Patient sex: M
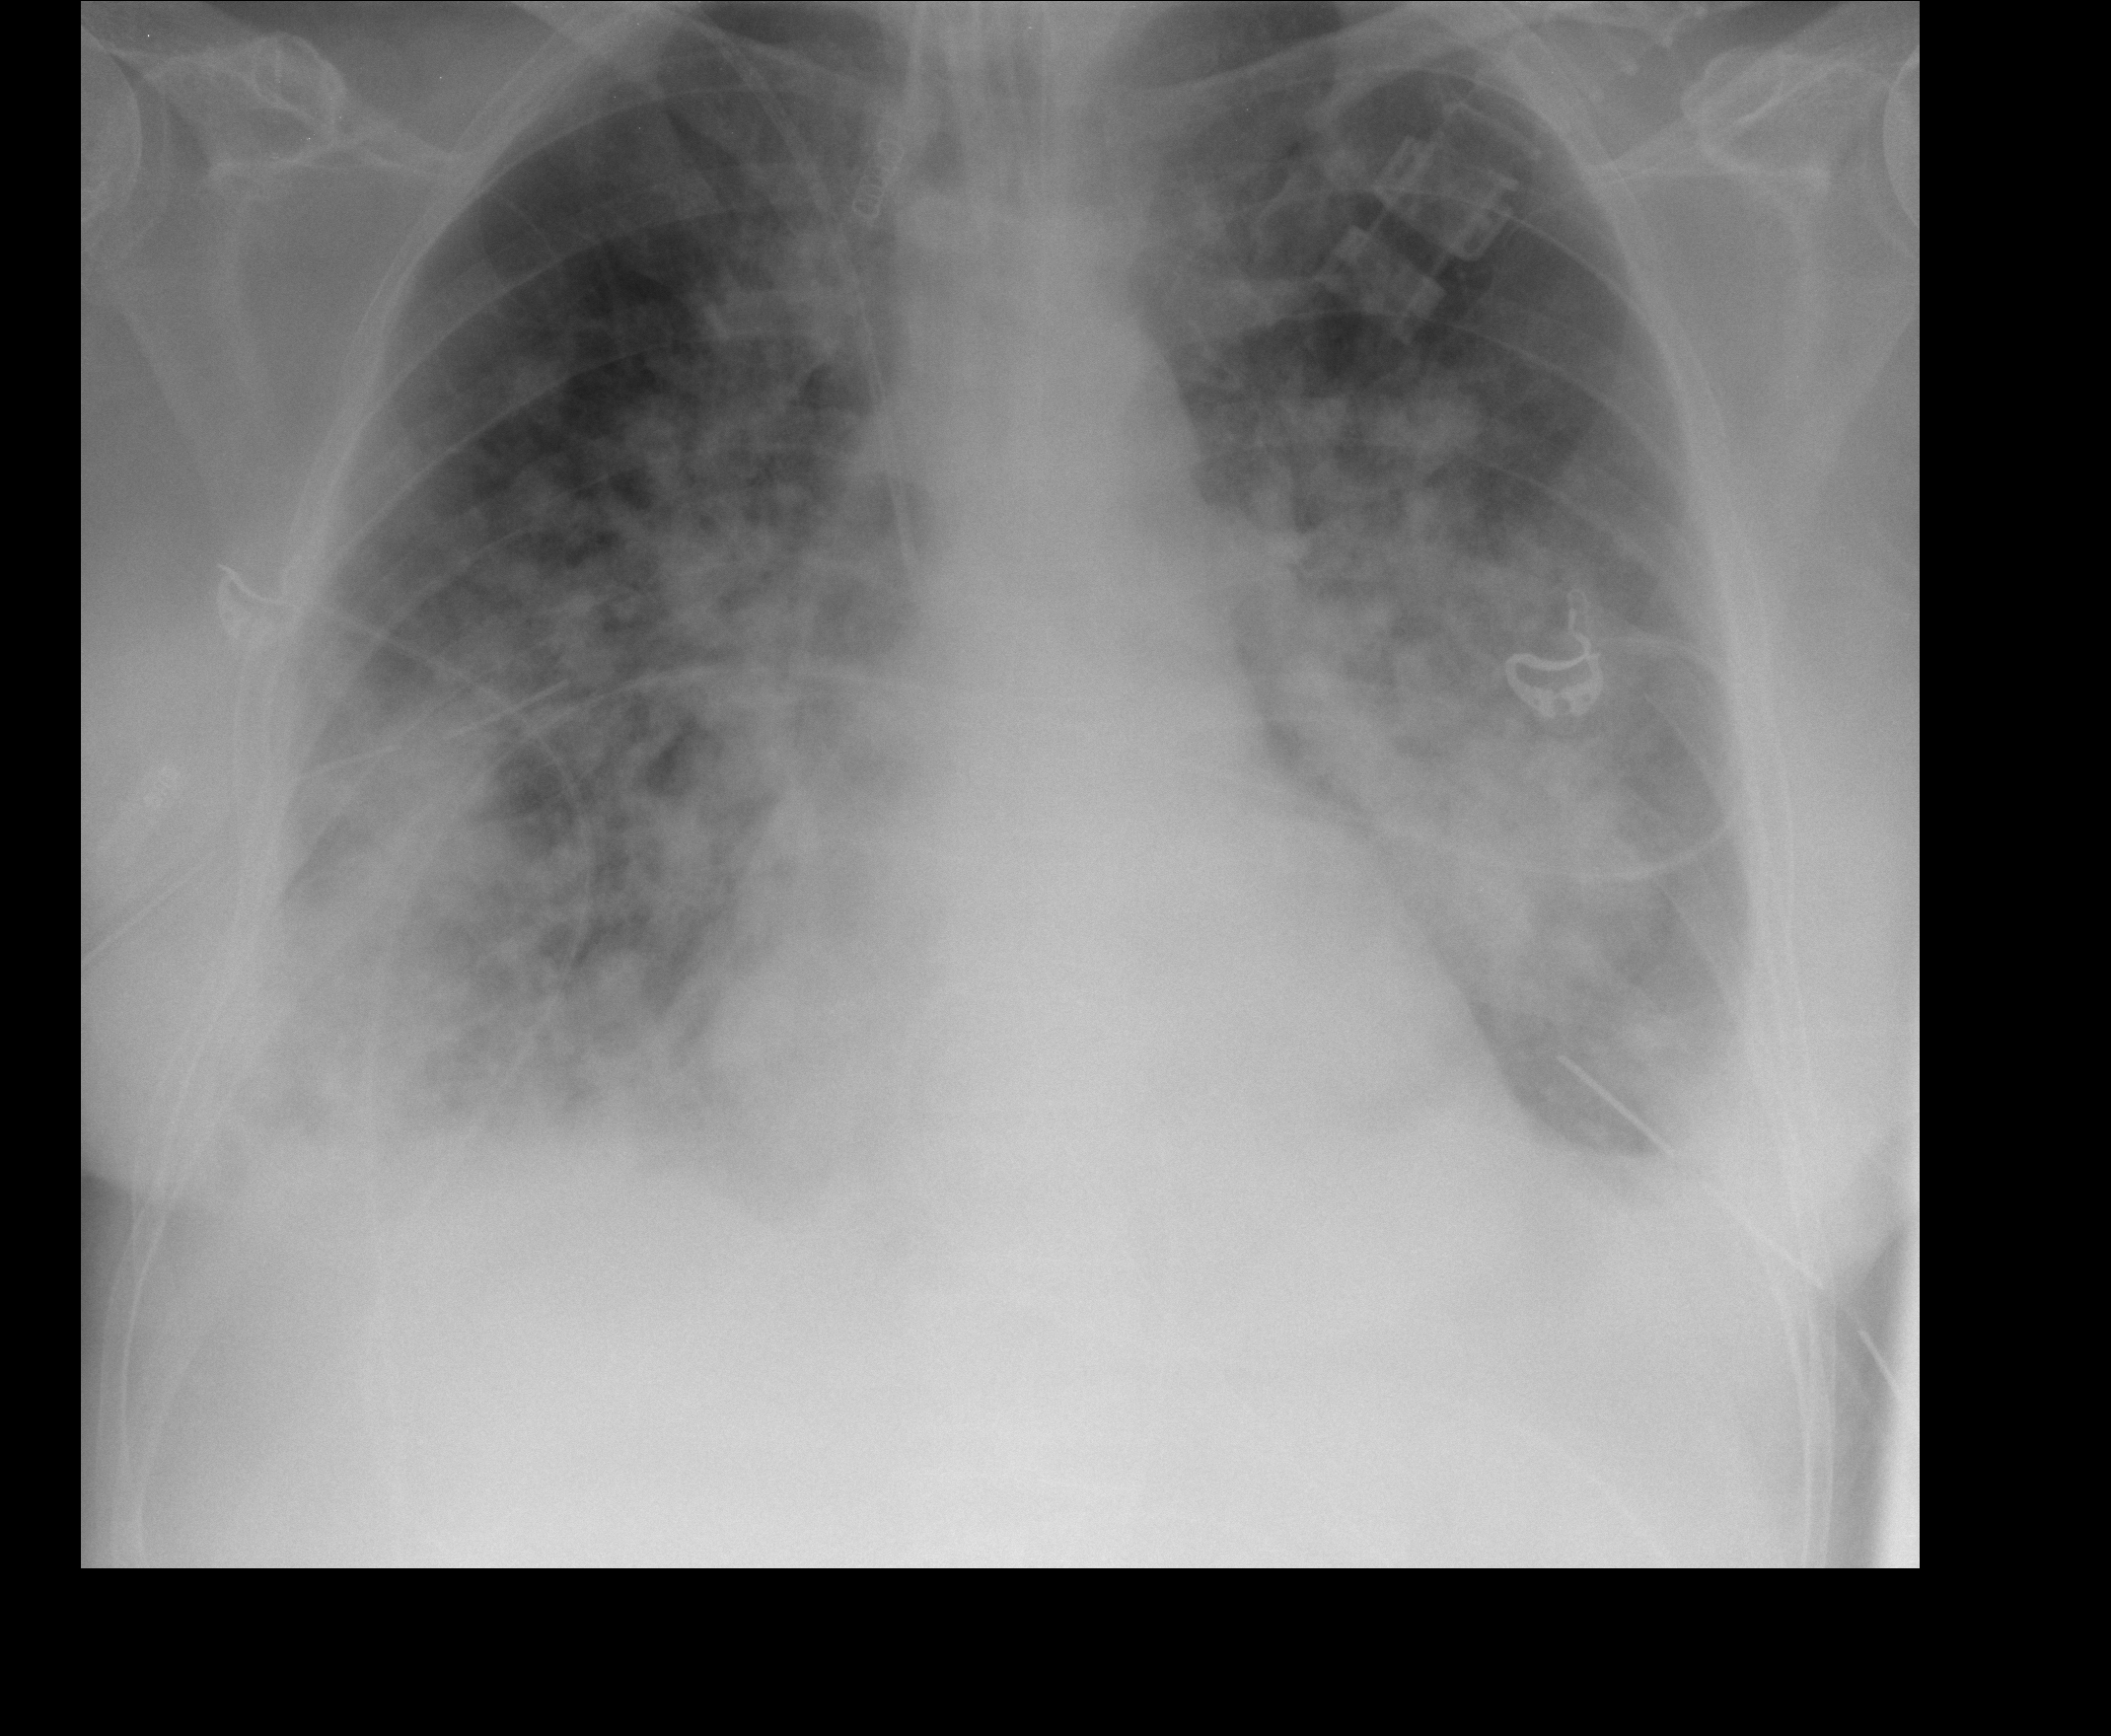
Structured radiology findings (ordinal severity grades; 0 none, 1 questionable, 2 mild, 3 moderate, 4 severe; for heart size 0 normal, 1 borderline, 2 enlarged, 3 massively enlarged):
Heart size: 1
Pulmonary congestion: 3
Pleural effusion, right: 2
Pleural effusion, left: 2
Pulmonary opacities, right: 3
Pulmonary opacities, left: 3
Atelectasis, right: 3
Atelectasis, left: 3